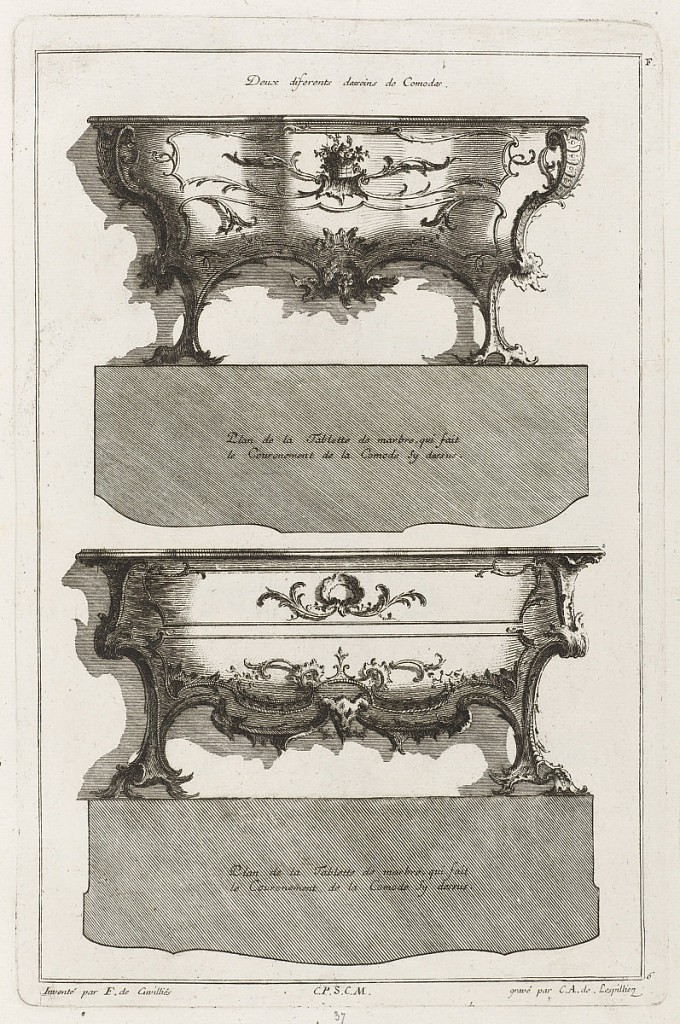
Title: Deux diferents desseins de Comodes
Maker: François de Cuvilliés the Elder, Belgian, 1695 - 1768
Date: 1745
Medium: Etching and engraving on off-white laid paper
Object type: Print
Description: Elevations of designs for two dressers with the plans of the marble dresser tops below. The dressers are decorated with ornament motifs including rinceaux, a floral basket, scrolls, shells, ram head. The plate is signed and numbered.